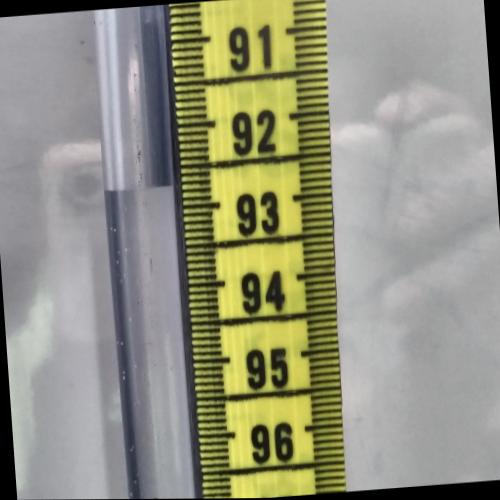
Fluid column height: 92.7 cm